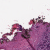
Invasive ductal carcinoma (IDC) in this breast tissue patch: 0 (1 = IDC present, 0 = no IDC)